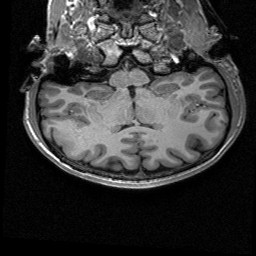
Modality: T1w
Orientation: sagittal
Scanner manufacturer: siemens
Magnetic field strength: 3 T
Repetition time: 2.53 s
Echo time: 0.00267 s